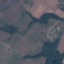
Label: Pasture